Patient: sex F, age 48
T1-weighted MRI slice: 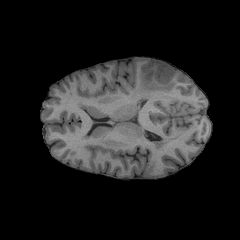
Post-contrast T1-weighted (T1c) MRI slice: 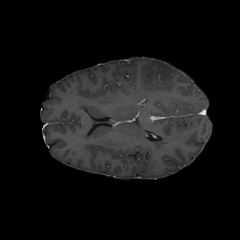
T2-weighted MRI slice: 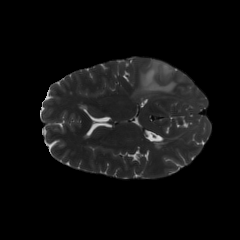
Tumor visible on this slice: yes
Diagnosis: Astrocytoma, IDH-mutant
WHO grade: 3